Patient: sex F, age 68
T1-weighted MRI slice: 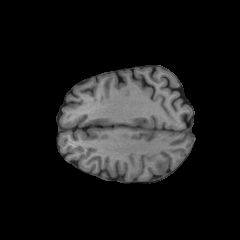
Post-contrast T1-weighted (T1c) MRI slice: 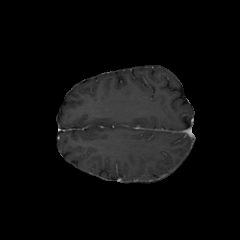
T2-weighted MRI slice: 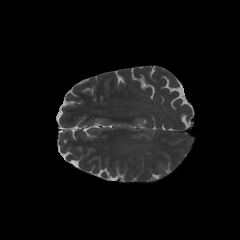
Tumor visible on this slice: no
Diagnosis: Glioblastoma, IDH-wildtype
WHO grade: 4